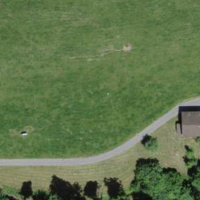
EUNIS habitat code: 24
Species observed at this site:
Veronica persica